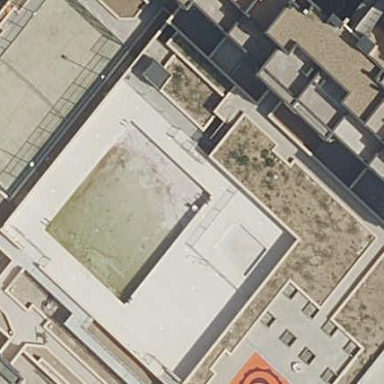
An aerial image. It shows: Swimming pool located in leisure land.